Question: I'm quite new to PHP. I'm playing around with connecting to a 'sqlite' database and I've done that successfully. For some reason my pagination is not working.
The value of '$page' won't go beyond 2. Can someone help me out, I'm sure its probably a simple mistake. (So currently it does change from the first page to the next.

'''
<?php
try
{
//open the database
$db = new PDO('sqlite:client.db');
//create the database
$db->exec("CREATE TABLE IF NOT EXISTS Client (id INTEGER PRIMARY KEY AUTOINCREMENT, first_name VARCHAR(50), last_name VARCHAR(50), email VARCHAR(50), gender VARCHAR(50))");
$page = 1;
if(!empty($_GET['page'])) {
$page = filter_input(INPUT_GET, 'page', FILTER_VALIDATE_INT);
if(false === $page) {
$page = 1;
}
}
if ($_SERVER['REQUEST_METHOD'] === 'POST') {
//something posted
if (isset($_POST['Previous'])) {
print 'current value of $page = ' . $page;
print "<br>";
if($page <= 0) {
$page = 1;
}else {
$page = $page - 1;
}
} else if(isset($_POST['Next'])) {
print 'current value of $page = ' . $page;
print "<br>";
$page = $page + 1;
}
}
// set the number of items to display per page
$limit = 10;
// build query
$offset = ($page - 1) * $limit;
if($offset <= 0) {
$offset = 0;
}
print '$page = ' . $page;
print "<br>";
print '$offset = ' . $offset;
//now output the data to a simple html table...
print "<table border=1>";
print "<tr><td>Id</td><td>First Name</td><td>Last Name</td><td>Age</td><td>Gender</td></tr>";
$sql = "SELECT * FROM Client LIMIT " . $offset . "," . $limit;
$result = $db->query($sql);
//$rows = count($result);
//print $rows;
//checks if table has data
//$count = $result->fetchColumn();
foreach($result as $row)
{
print "<tr><td>".$row['id']."</td>";
print "<td>".$row['first_name']."</td>";
print "<td>".$row['last_name']."</td>";
print "<td>".$row['email']."</td>";
print "<td>".$row['gender']."</td></tr>";
}
print "</table>";
print "<br>";
//print "<button type="button" name="button"><< Previous </button>";
//print "<button type="button" name="button">Next >></button>";
print "<form class="" action="" method="post">";
print "<button type="submit" name="Previous">Previous</button>";
print "<br><br><button type="submit" name="Next">Next</button>";
print "</form>";
// close the database connection
$db = NULL;
}
catch(PDOException $e)
{
print 'Exception : '.$e->getMessage();
}
?>
'''
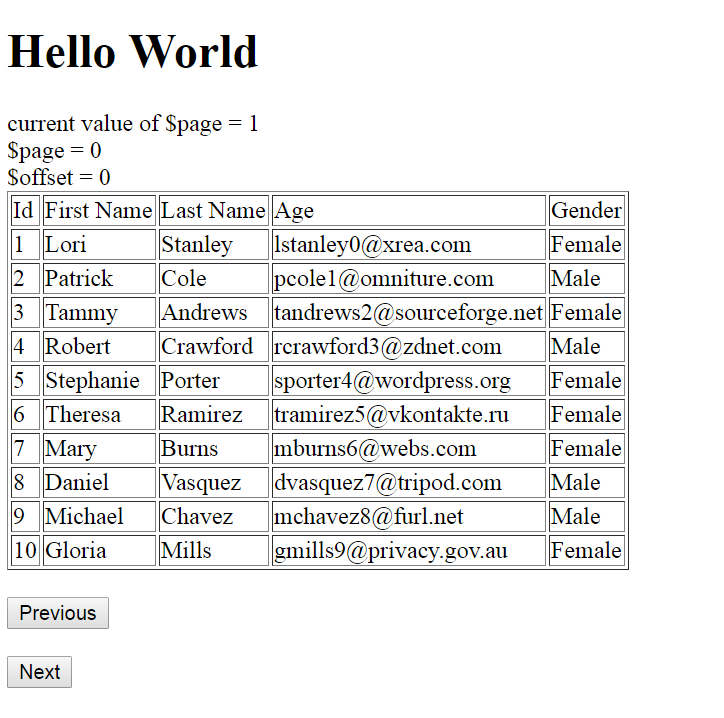
Answer: All credit goes to Ryan-Vincent for helping me solve this.
Basically, I had everything working, but had the incorrect attribute for the form action.
This is the only thing I changed and it worked fine (this is the opening form tag in html, notice the page url parameter gets its value from the php page variable.
'''
print "<form class="" action="?page=$page " method="POST">";
'''
Hope this helps other php newbies.